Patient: sex F, age 33
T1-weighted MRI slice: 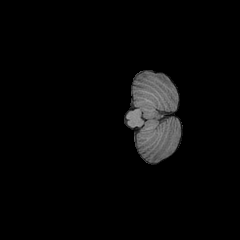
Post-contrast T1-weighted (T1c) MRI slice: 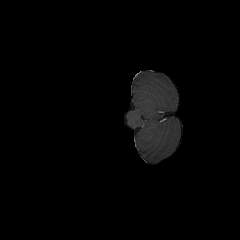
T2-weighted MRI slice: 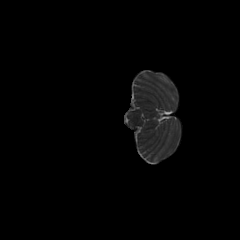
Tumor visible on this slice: no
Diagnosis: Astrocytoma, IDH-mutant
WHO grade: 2